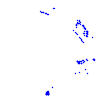
Particle: pion